Question: I have a dropdown menu made with HTML and CSS. I always was fighting with items in the menu, because almost none of them had width 100% of [li], like on the image:

(and third element too) - be the same width as the firs element ([li] and [ul] width are automatically the same as the widest element on list)
Here is my CSS Code: <URL>
HTML: <URL>
I was using this tutorial: <URL>
But modified it a little bit. I tried to get the same width of [a] elements on list (in [li] tags), but never succeed :P
Is there simple way to force links a to be fit 100% of parent [li] width? I know there can be set fixed width of [a], but it is not the solution I am looking for :/
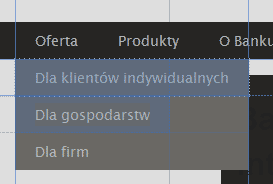
Answer: The 'a' element is by default an <URL> element, change its 'display' property in accordance.
For example:
'''
a {display:block;}
'''
And based on the example you've linked to, you're most likely looking to do:
'''
#mainmenu li a {
...
display:block
}
'''